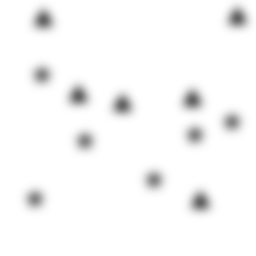
Squares: 0
Triangles: 6
Stars: 6
Total shapes: 12